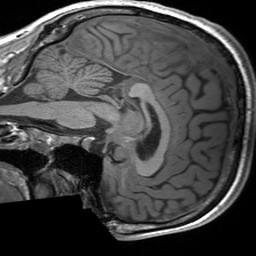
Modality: T1w
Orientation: sagittal
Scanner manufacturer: siemens
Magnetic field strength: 3 T
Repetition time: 1.54 s
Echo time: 0.00234 s